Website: crate-barrel
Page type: receipt
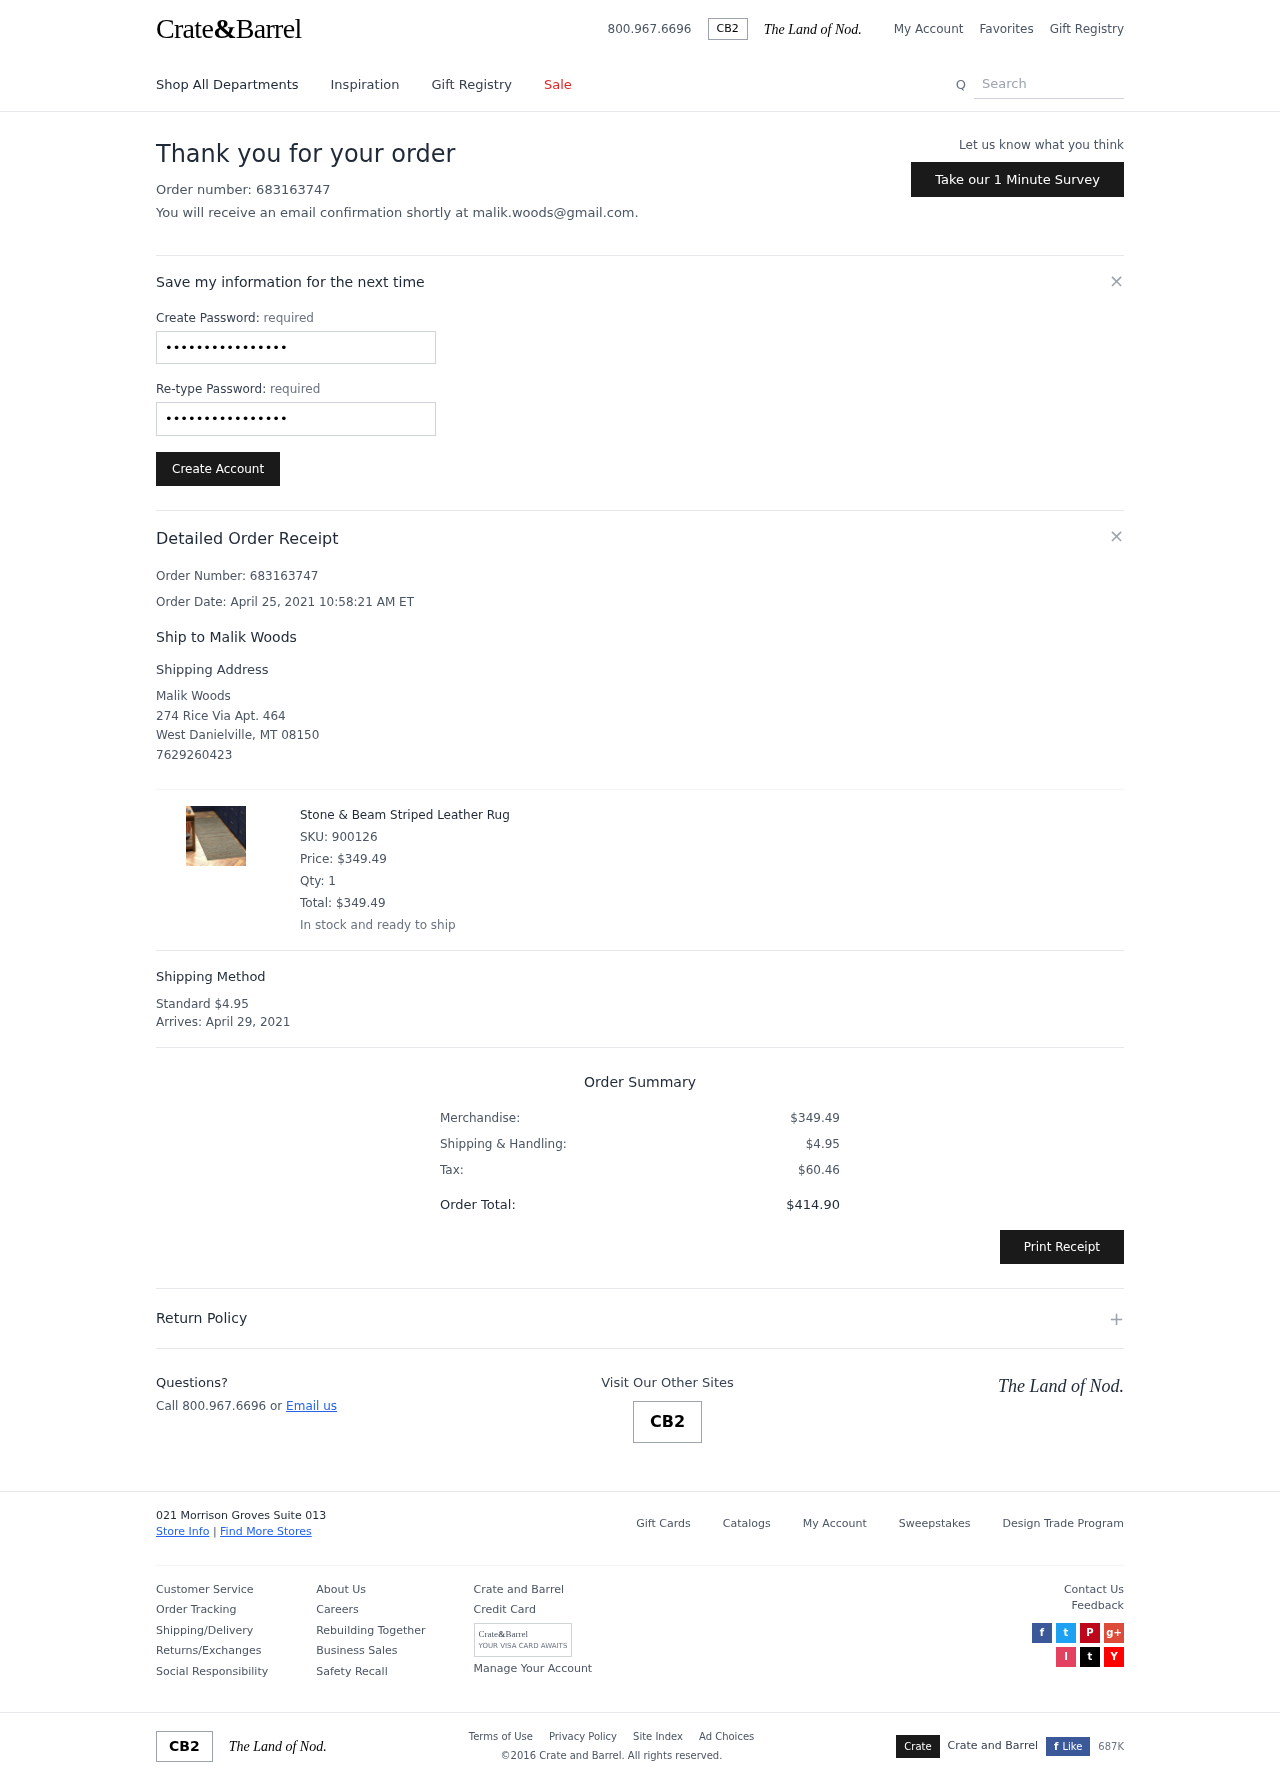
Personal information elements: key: PII_CITY
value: West Danielville
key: PII_EMAIL
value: malik.woods@gmail.com
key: PII_FULLNAME
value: Malik Woods
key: PII_FULLNAME
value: Ship to Malik Woods
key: PII_PHONE
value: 7629260423
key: PII_POSTCODE
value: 08150
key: PII_STATE_ABBR
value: MT
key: PII_STREET
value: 274 Rice Via Apt. 464
Product elements: key: PRODUCT1_NAME
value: Stone & Beam Striped Leather Rug
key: PRODUCT1_PRICE
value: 349.49
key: PRODUCT1_QUANTITY
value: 1
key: PRODUCT1_SKU
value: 900126
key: PRODUCT1_TOTAL
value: $349.49
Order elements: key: ORDER_ID
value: Order Number: 683163747
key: ORDER_ID
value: Order number: 683163747
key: ORDER_DATE
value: Order Date: April 25, 2021 10:58:21 AM ET
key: ORDER_SHIPPING_COST
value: $4.95
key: ORDER_DELIVERY_DATE
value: April 29, 2021
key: ORDER_SUBTOTAL
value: $349.49
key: ORDER_TAX
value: $60.46
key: ORDER_TOTAL
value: $414.90
Search elements: key: HEADER_SEARCH
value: Search